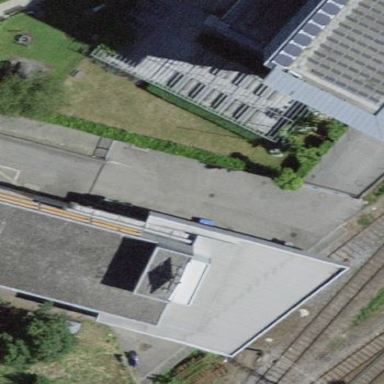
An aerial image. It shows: View of roof of building.